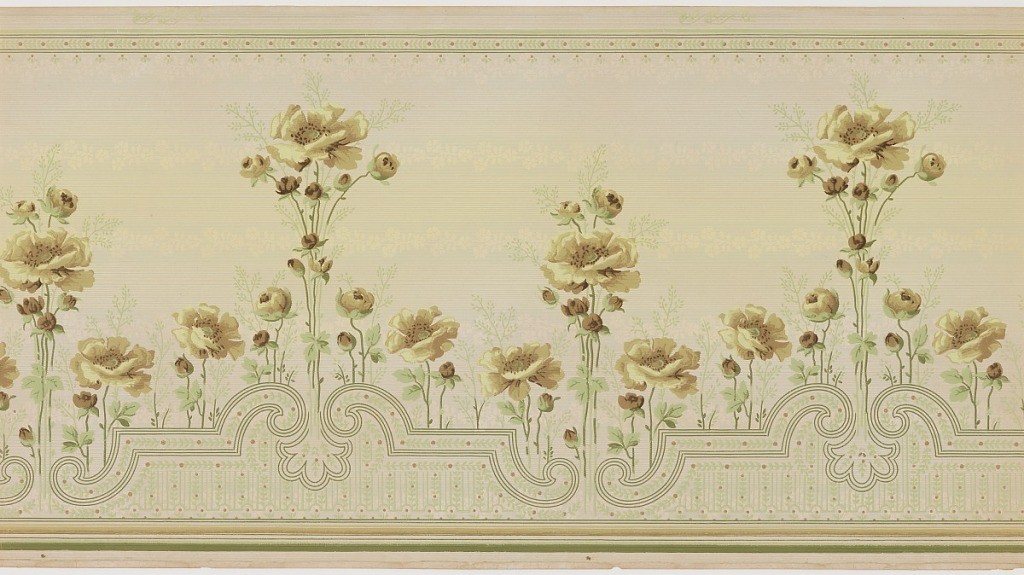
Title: Frieze
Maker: Liberty Wall Paper Company, Schuylerville, New York
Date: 1905–1915
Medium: Machine-printed paper
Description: Row of staggered yellow poppies stemming from scroll-like architectural structures filled with thin leafy vines. Bottom has stripes of yellow and green. Grounding is shaded from light pink (top and bottom) to light yellow (middle). The monochrome blue background design alternates between floral bands and groups of thin lines. Top has stripes of green and foliate bands (same as in architectural structure).
Possible inscription in selvedge: ribbon with illegible letters (Standard Papers?)